Question: I have a div, in it there is a button:

I let the button position to 'absolute', and its style code:
'''
.buy-btn {
text-align: center;
position: absolute;
bottom: 10px;
}
'''
How can I align it to center? I tried add 'margin: 0 auto;', but it not work.
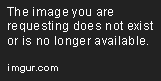
Answer: You can do it in three ways.
'''
.buy-btn{
display: inline-block; /* Display inline block */
text-align: center; /* For button text center */
position: absolute; /* Position absolute */
left: 50%; /* Move 50% from left */
bottom: 10px; /* Move 10px from bottom */
transform: translateX(-50%); /* Move button Center position */
}
'''
'''
.parentDiv {
width: 100%; /* for full width */
text-align: center; /* for child element center */
}
.buy-btn{
display: inline-block; /* Display inline block */
text-align: center; /* For button text center */
}
'''
'''
.parentDiv {
width: 100%; /* for full width */
}
.buy-btn{
display: inline-block; /* Display inline block */
text-align: center; /* For button text center */
margin: 0 auto; /* For button center */
}
'''